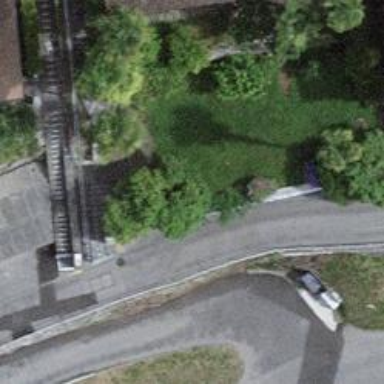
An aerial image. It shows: Retaining wall.